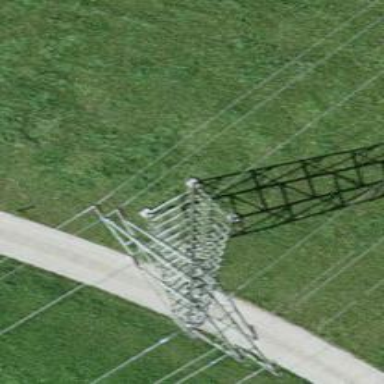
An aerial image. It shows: Power tower.